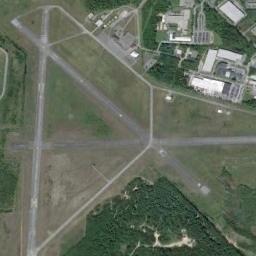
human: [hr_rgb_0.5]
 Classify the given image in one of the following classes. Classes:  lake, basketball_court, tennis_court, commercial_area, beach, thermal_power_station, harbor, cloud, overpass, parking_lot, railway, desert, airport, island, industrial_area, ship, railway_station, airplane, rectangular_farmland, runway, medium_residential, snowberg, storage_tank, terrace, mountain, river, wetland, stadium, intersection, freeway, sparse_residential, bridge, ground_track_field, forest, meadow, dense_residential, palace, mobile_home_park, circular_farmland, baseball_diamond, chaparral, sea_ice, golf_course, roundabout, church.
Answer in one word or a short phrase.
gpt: airport